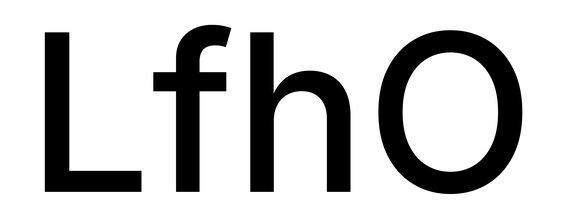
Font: Inter_Medium